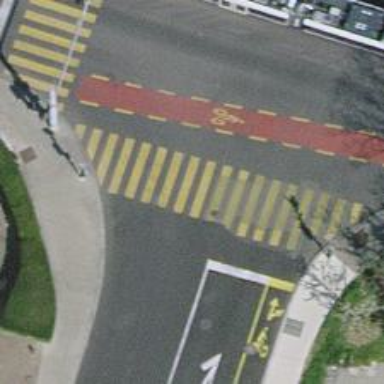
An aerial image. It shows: Crossing equipped with traffic signals. It is zebra crossing.